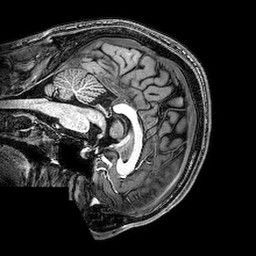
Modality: T1w
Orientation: sagittal
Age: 20
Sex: male
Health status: healthy
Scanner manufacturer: philips
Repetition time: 0.008278 s
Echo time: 0.00382 s